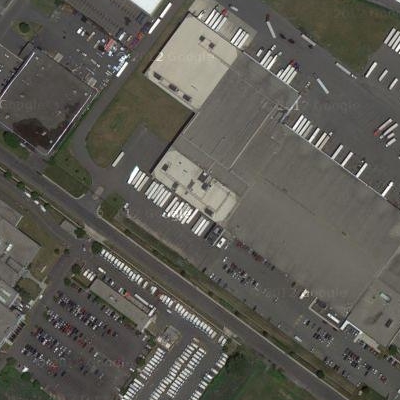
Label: gParking